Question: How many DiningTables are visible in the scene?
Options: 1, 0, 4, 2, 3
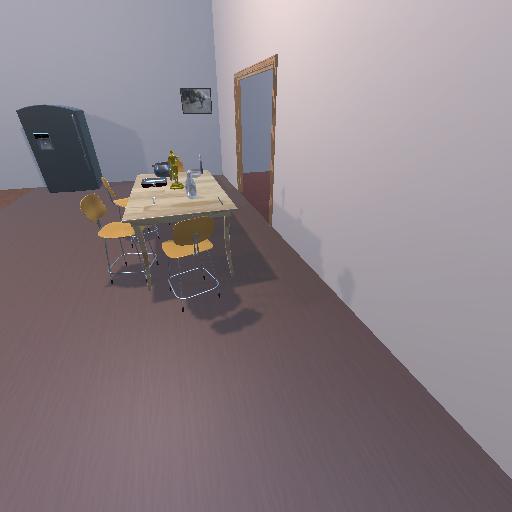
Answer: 1